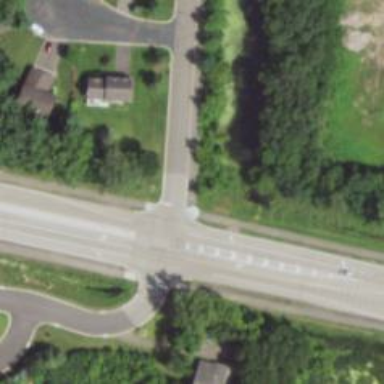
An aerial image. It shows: Asphalt cycleway with unmarked crossing.